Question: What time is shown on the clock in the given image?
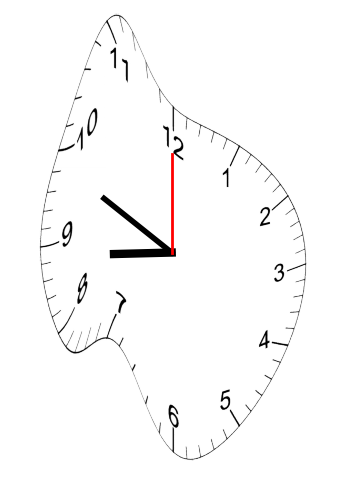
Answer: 08:49:00